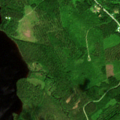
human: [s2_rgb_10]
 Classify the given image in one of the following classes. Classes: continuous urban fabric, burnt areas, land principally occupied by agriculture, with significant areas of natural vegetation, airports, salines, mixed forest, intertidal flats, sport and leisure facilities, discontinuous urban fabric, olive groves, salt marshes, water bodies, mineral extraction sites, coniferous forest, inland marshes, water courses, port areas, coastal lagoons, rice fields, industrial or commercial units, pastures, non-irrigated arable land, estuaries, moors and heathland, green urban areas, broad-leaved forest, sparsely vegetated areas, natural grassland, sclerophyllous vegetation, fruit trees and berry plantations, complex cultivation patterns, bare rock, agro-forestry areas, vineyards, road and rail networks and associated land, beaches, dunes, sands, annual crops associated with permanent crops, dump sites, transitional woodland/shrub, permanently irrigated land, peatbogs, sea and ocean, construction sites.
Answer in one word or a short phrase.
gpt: broad-leaved forest, coniferous forest, mixed forest, water bodies